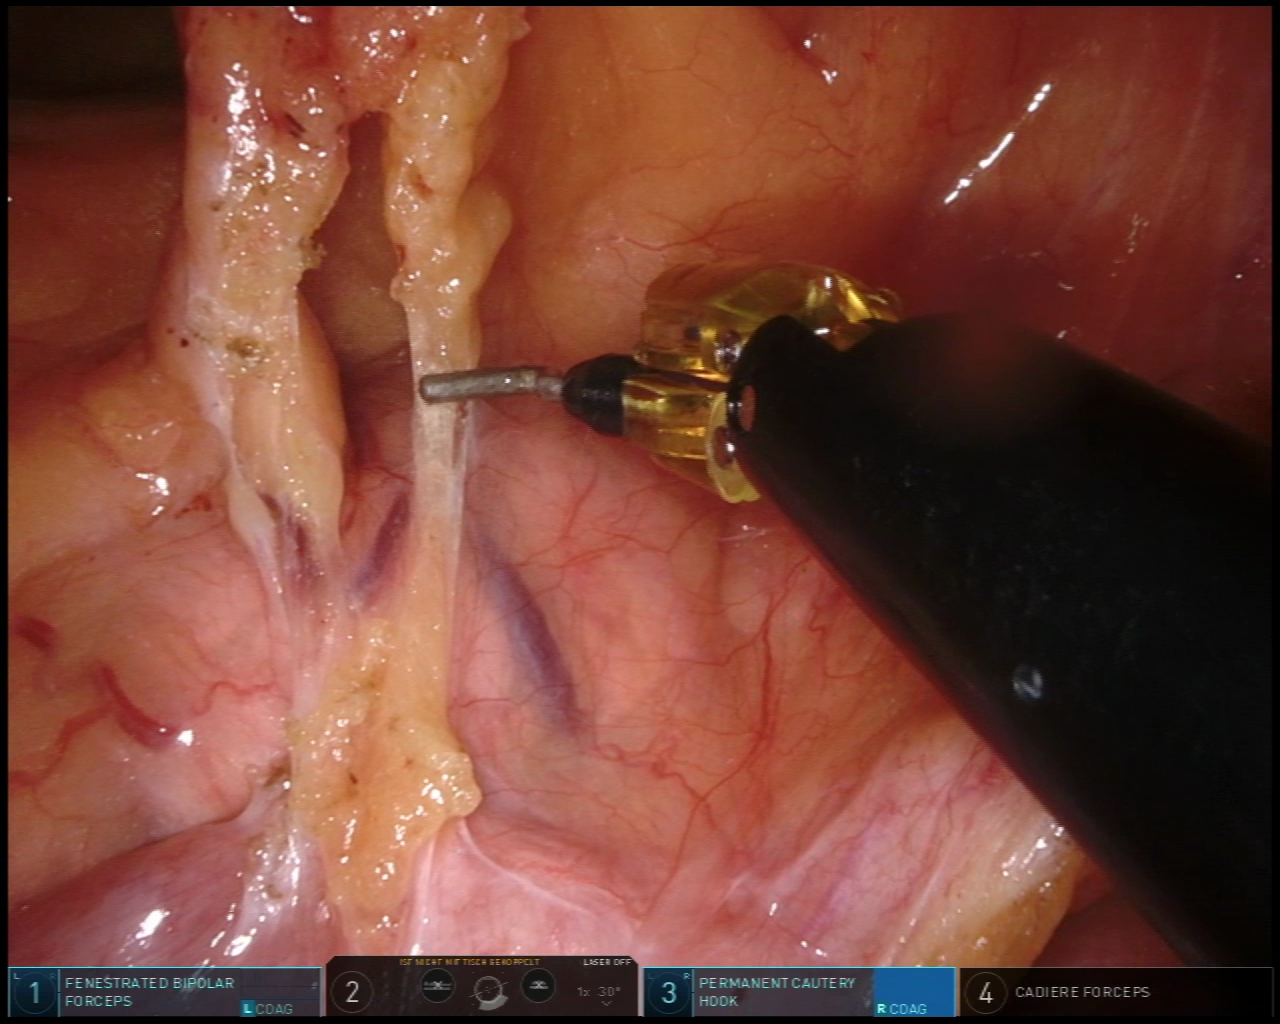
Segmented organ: pancreas
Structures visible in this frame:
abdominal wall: no
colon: no
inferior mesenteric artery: no
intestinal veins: no
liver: no
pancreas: yes
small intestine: yes
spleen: no
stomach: no
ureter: no
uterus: no
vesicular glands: no